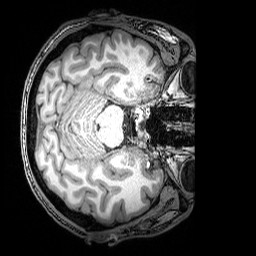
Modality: T1w
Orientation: axial
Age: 28
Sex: male
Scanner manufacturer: siemens
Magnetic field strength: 3 T
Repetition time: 2.53 s
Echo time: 0.00388 s